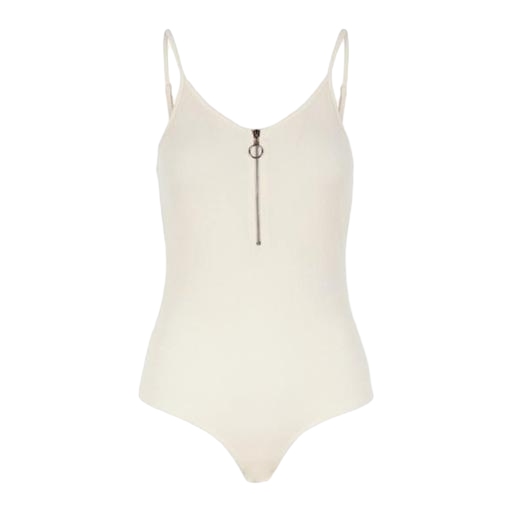
beige zip front, blue uo elana zip-front, sleeveless zip, white background